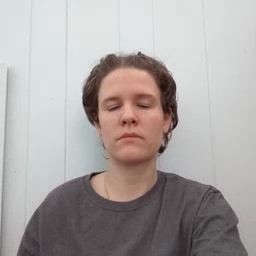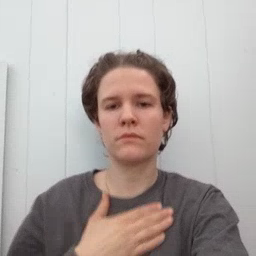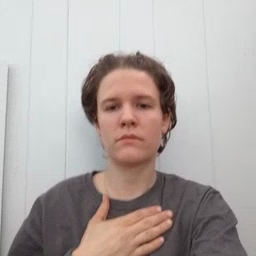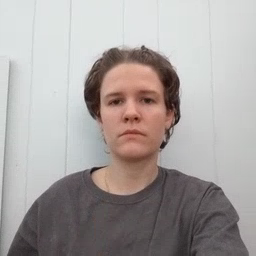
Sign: minemy